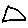
Label: triangle